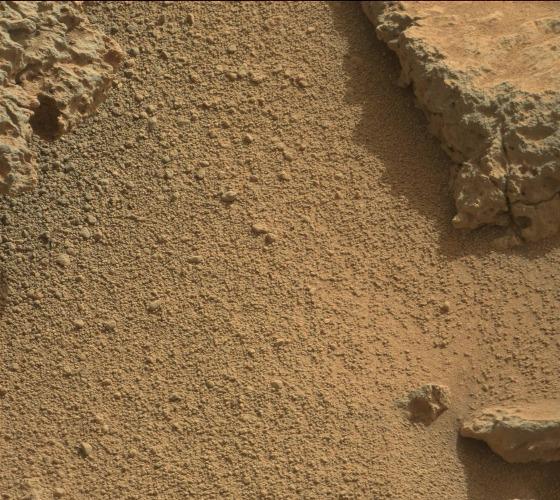
Terrain classes present: Bedrock, Gravel / Sand / Soil, Rock, Shadow